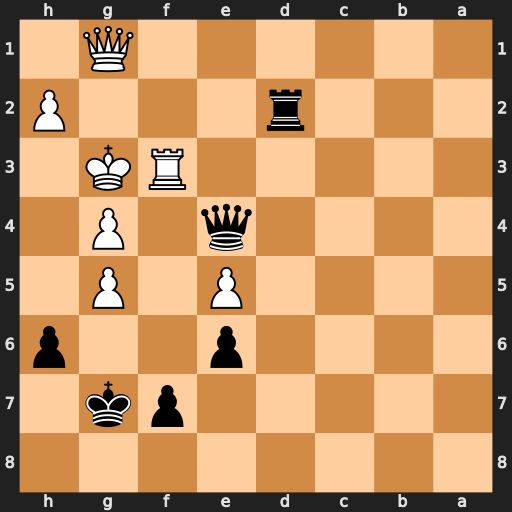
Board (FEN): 8/5pk1/4p2p/4P1P1/4q1P1/5RK1/3r3P/6Q1
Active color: b
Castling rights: -
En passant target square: -
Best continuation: Qxe5+ Kh3 hxg5 Rxf7+ Kg8